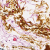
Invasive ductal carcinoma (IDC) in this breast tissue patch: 0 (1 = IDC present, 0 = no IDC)